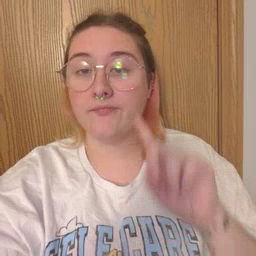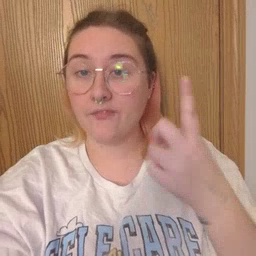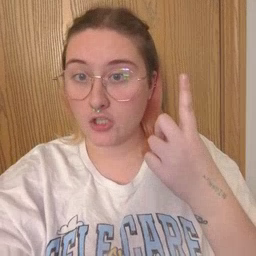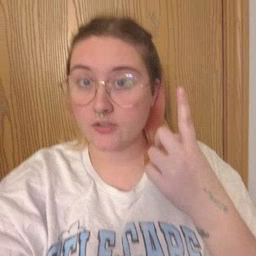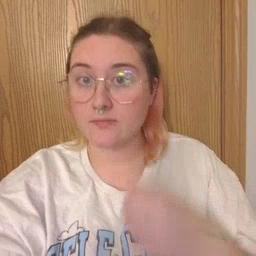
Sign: first